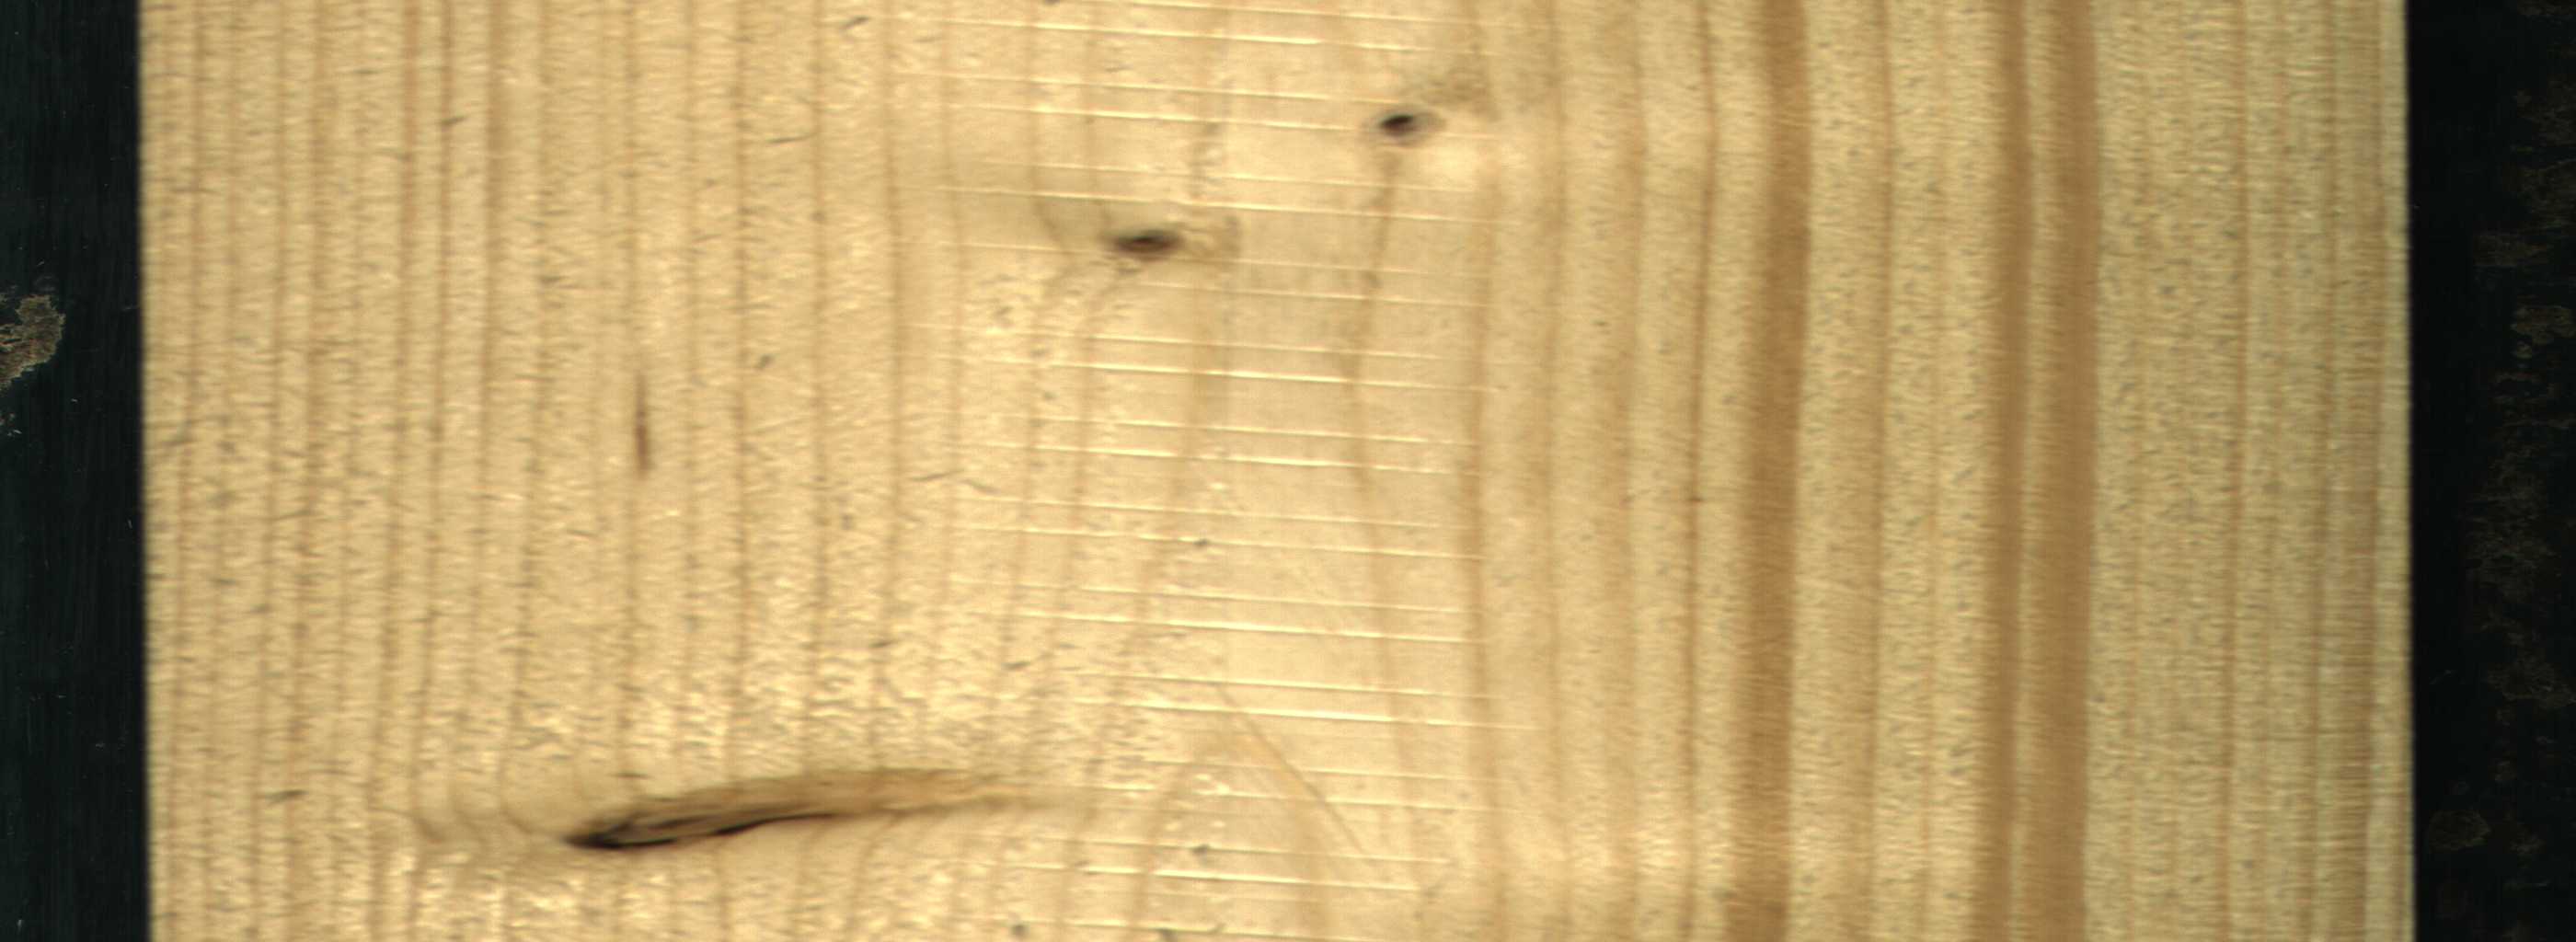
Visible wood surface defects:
Quartzity
Quartzity
Dead_Knot
Live_Knot
Live_Knot